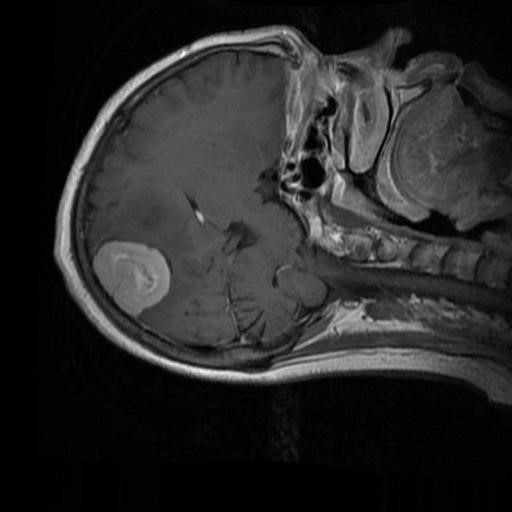
Label: brain_menin